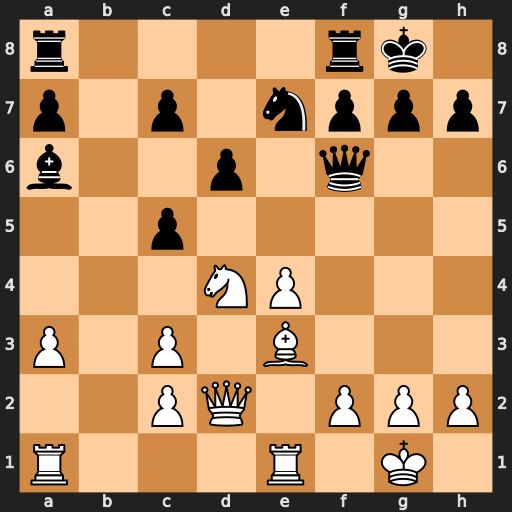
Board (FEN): r4rk1/p1p1nppp/b2p1q2/2p5/3NP3/P1P1B3/2PQ1PPP/R3R1K1
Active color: w
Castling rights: -
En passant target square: -
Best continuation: Bg5 Qg6 Bxe7